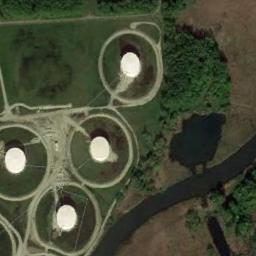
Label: storage_tank